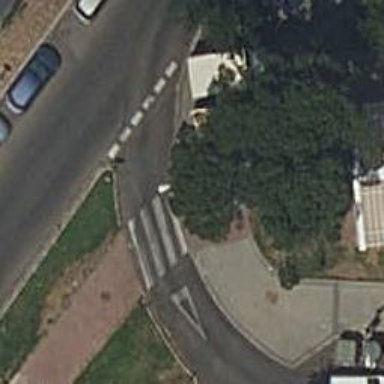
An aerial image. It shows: Pedestrian crossing with zebra markings on footway.